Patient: sex F, age 39
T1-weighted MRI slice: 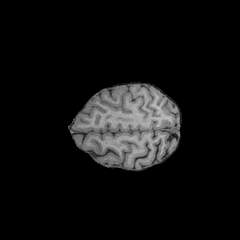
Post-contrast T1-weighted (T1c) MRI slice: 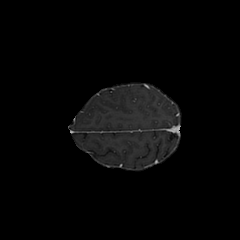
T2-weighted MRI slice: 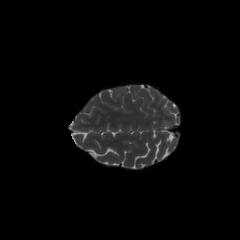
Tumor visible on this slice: yes
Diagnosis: Astrocytoma, IDH-mutant
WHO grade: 2